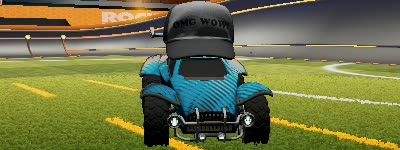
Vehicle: octane